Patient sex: M
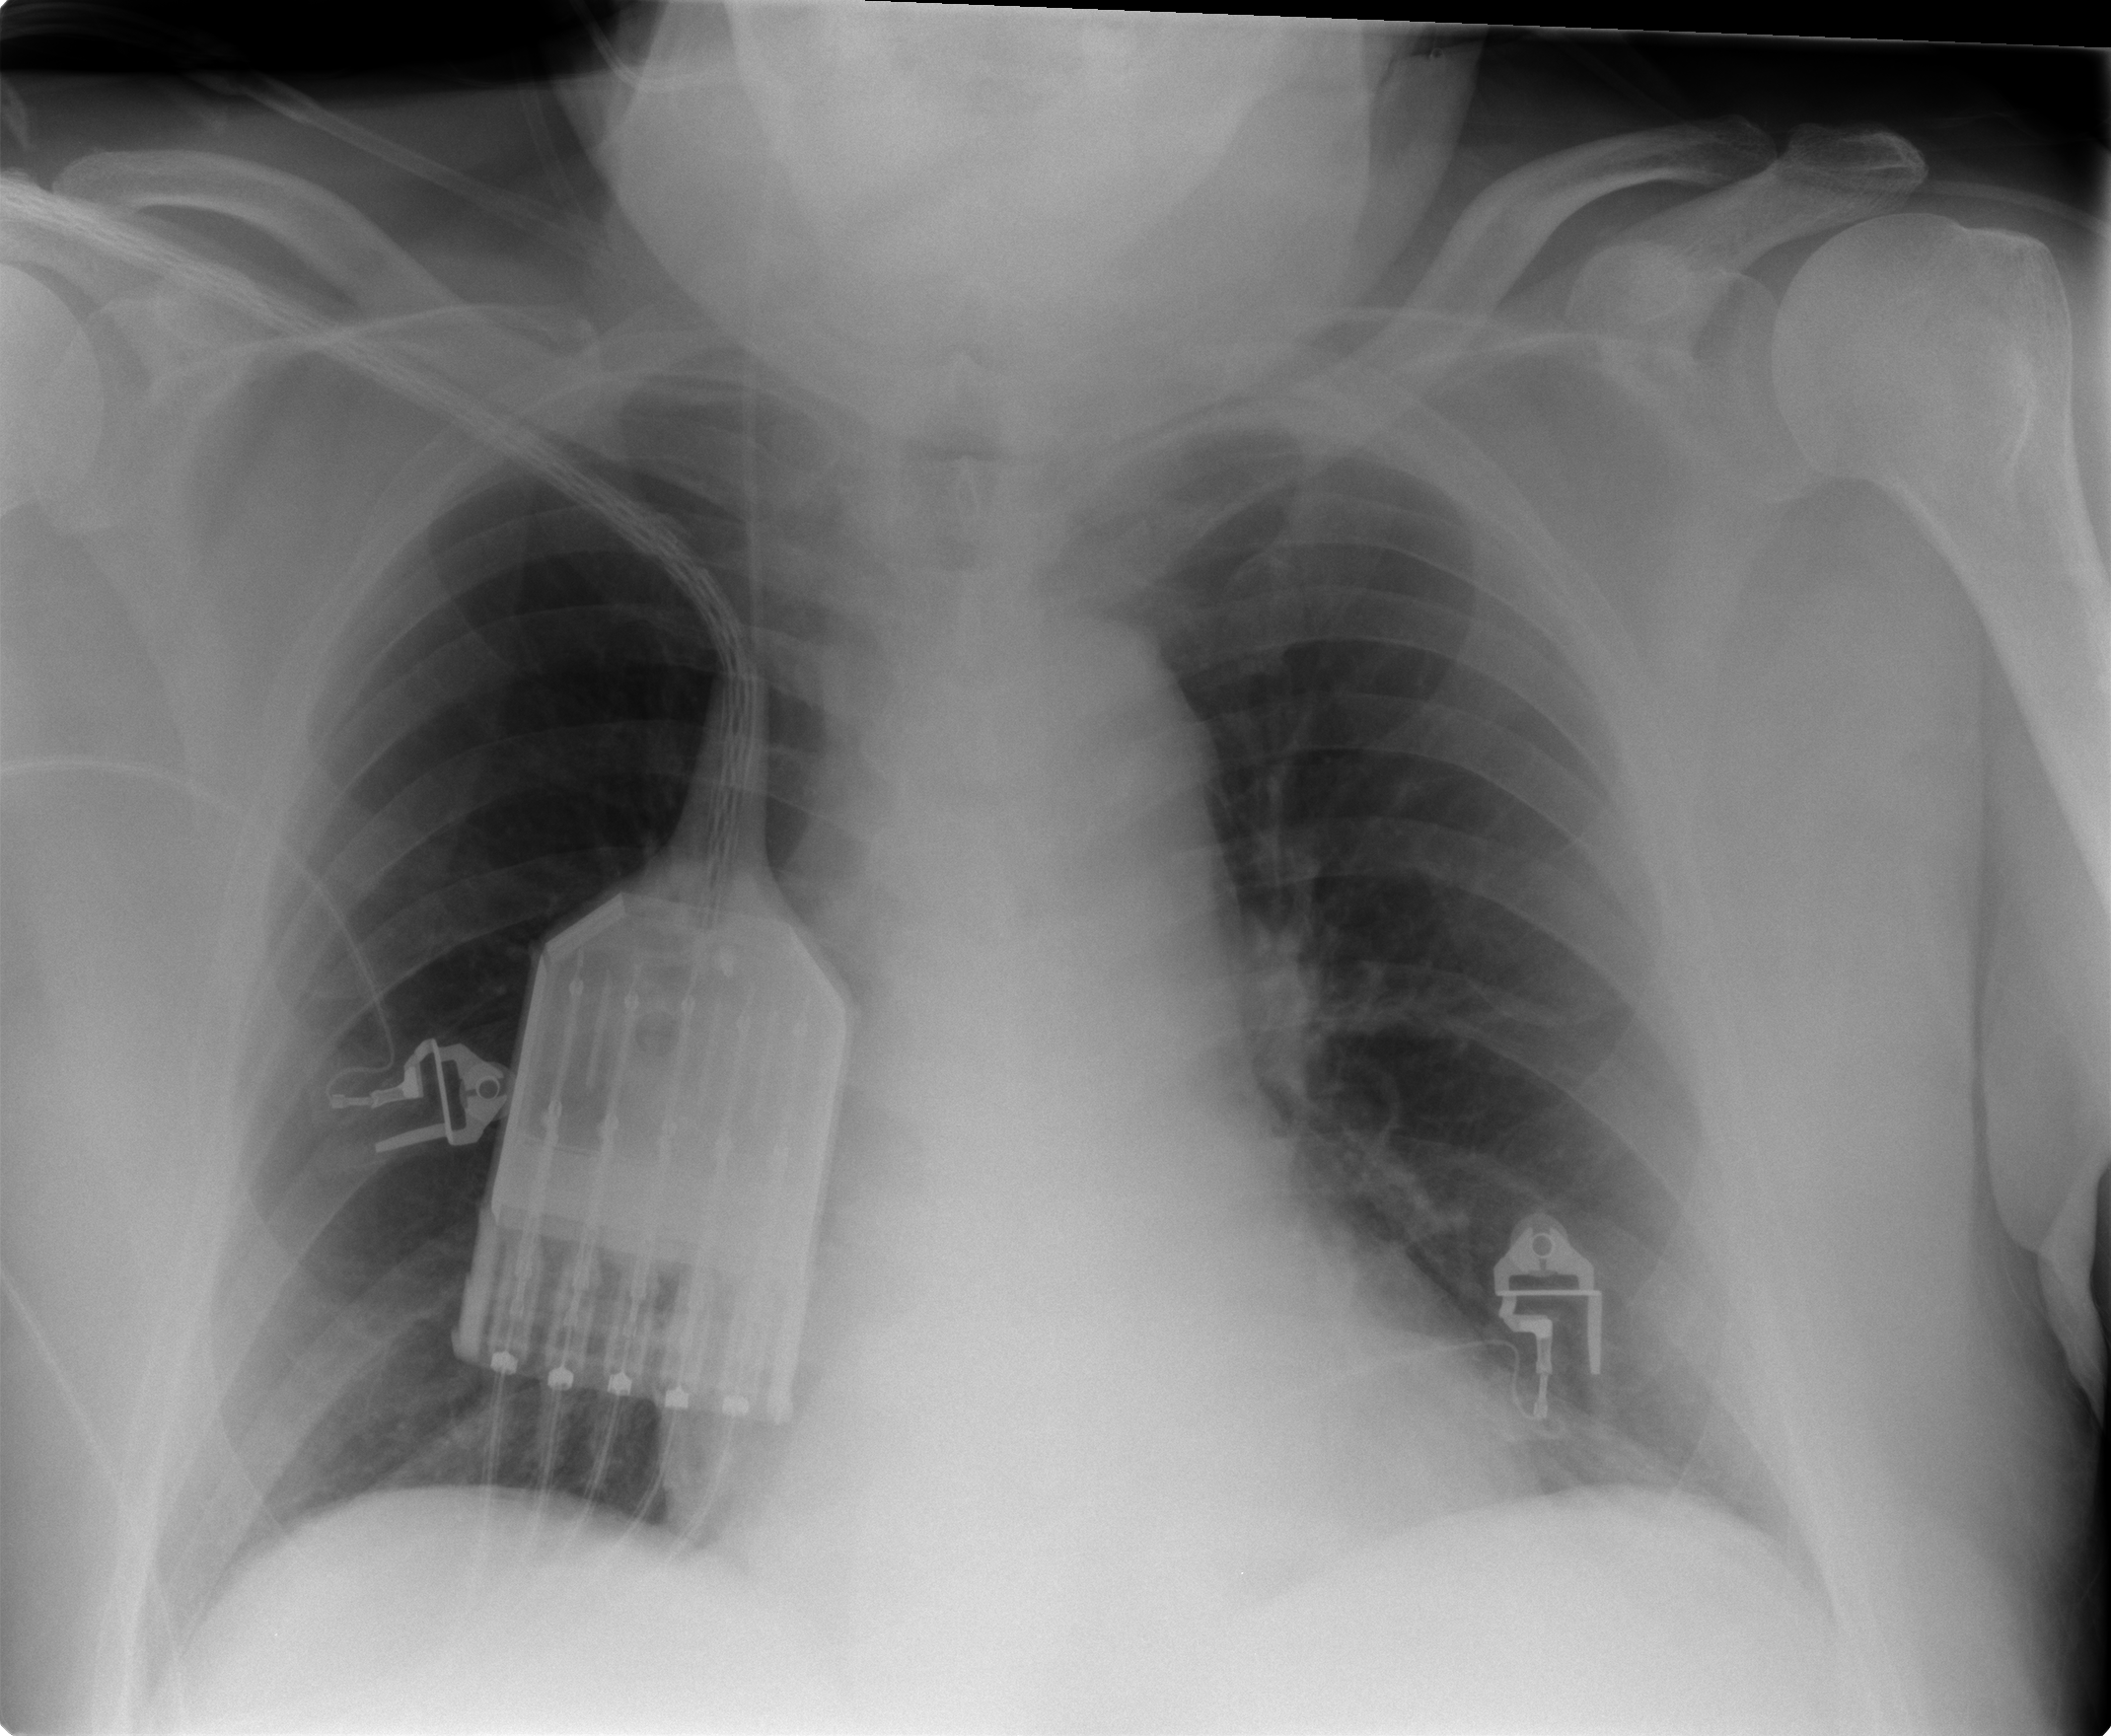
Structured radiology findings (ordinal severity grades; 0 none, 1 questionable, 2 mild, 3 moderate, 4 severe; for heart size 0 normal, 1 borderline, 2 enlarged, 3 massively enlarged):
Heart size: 1
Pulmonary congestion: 1
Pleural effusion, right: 0
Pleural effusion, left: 0
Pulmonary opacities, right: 0
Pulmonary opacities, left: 0
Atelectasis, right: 0
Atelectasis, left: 0